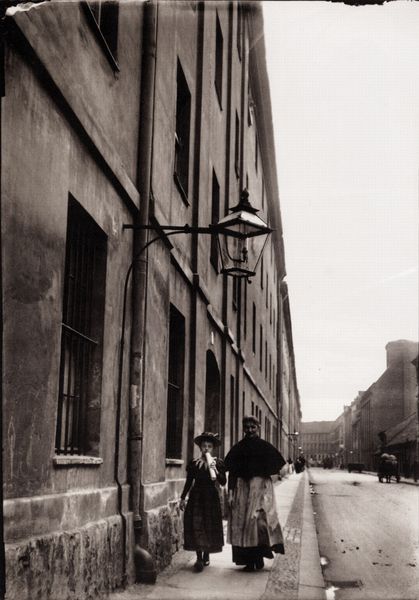
Titel: An der Alexander-Kaserne, Berlin, Kleine Alexanderstraße nach Süden
Künstler: Heinrich Zille
Schlagwörter: dunkel, himmel, mann, umhang, weiß, frauen, menschen, mädchen, stadt, braun, fenster, frankreich, frau, glas, grau, hell, hut, kleid, kleider, lampe, laterne, mitte, paris, schwarz, strasse, haus, weg, rock, alt, wand, sockel, stein, herr, häuser, gitter, kind, paar, england, deutschland, schürze, pfütze, papier, fassade, gasse, perspektive, pflaster, zwei, röcke, bäuerin, mauer, tag, kutsche, wagen, häuse, tiefe, foto, fotografie, photographie, berlin, bürgersteig, hauswand, münchen, regenrinne, schwarz weiss, gehweg, zille, photo, rolle, tracht, papierrolle, priester, straßenlampe, mönch, regenrohr, rinnstein, aufnahme, fahrzeug, dachrinne, rohr, photografie, fuhrwerk, straßenzug, gesteig, gulli, arbeiterviertel, sehsteig, gebeude, scheunenviertel